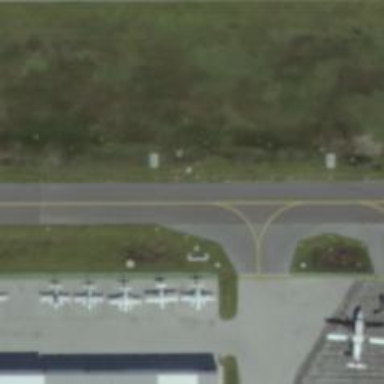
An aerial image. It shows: Image of taxiway at airport.